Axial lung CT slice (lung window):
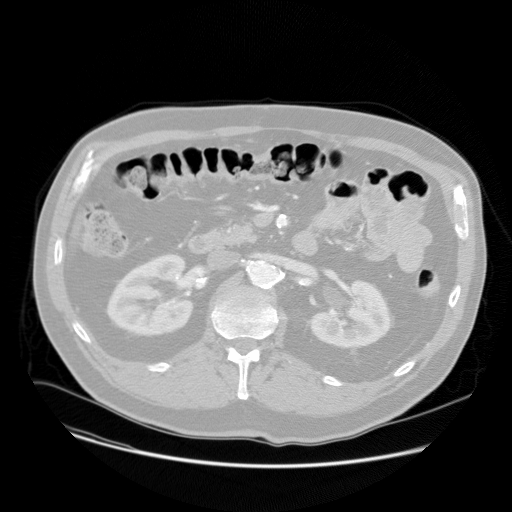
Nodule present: no